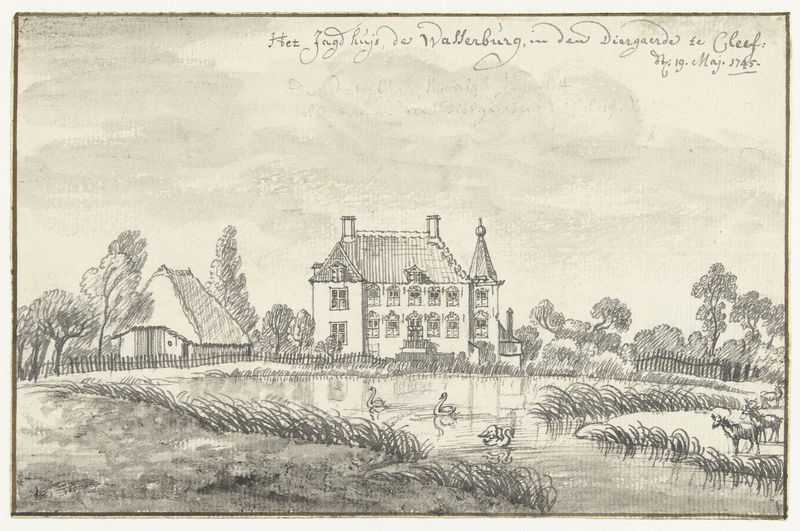
Titel: Het Huis de Wasserburg, Kleef
Künstler: Jan de Beijer
Standort: Amsterdam
Institution: Rijksmuseum
Schlagwörter: baum, himmel, wolken, aquarell, bäume, landschaft, see, teich, ufer, fenster, skizze, stroh, zeichnung, dach, gras, haus, schloss, tiere, zaun, niederlande, gräser, schilf, hütte, land, pferde, turm, schrift, schwan, grafik, querformat, tusche, anwesen, seegras, schwäne, jagdschloss, eckrisalit, wasserburg, 1745, 1746, 18 ahrhundert, wattenburg, wetterburg, watterburg